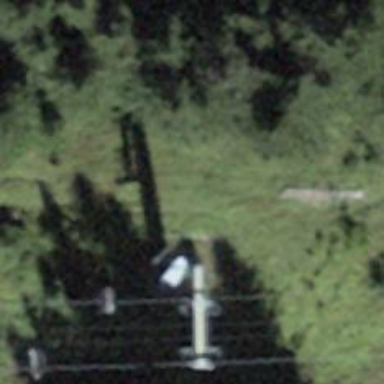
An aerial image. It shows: Pylon used for aerialway.